Field crop: tomato
Growth stage: 1
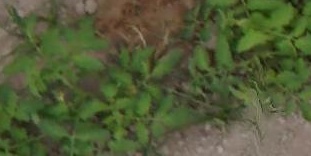
Species: tomato